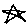
Label: star